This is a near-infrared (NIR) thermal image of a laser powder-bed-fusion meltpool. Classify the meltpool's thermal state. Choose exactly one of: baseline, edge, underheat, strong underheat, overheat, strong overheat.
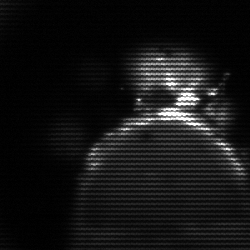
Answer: baseline